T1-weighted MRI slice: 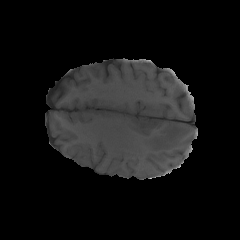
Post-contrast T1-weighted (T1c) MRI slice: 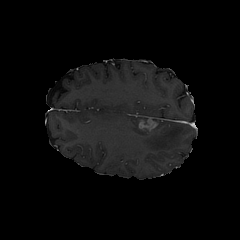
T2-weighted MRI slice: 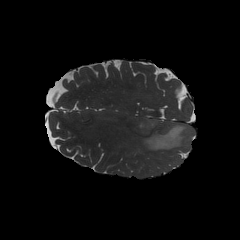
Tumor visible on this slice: yes